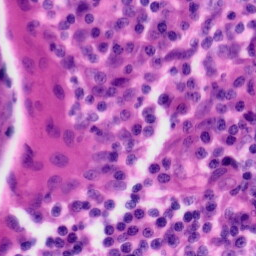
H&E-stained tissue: Tonsil